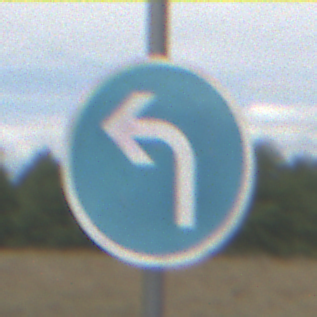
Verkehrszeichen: VorgeschriebeneFahrtrichtungLinks
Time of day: Midday
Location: Outdoor (Nature)
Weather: PartlyCloudy
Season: NotSpecified
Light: Natural